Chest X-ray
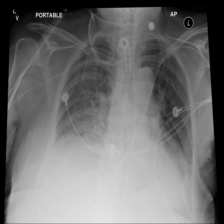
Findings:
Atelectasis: negative
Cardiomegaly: negative
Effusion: negative
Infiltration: positive
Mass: negative
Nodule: negative
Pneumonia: negative
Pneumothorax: negative
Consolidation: negative
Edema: negative
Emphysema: negative
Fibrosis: negative
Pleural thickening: negative
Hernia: negative